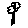
Label: flower